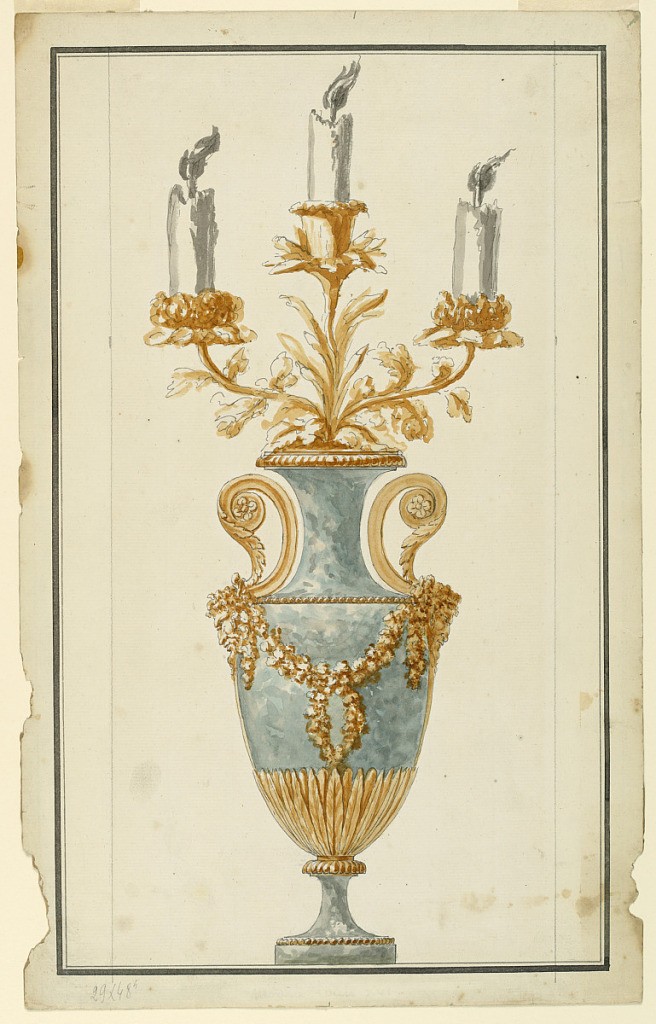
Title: Design for a Candelabrum
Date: ca. 1780
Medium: Graphite, pen and ink, brush and watercolor on white paper
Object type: Drawing
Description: Urn-shaped of mottled blue stone with gilt bronze mounting. About base of urn, rayed laurel leaves; at sides: two vertical volute handles with a satyr mask at the point of junction with sides; three branches emerging from top, with foliate decoration supporting each foliate candle socket. Framing ink line and stripe.